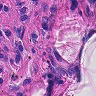
Metastatic tissue present: yes